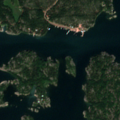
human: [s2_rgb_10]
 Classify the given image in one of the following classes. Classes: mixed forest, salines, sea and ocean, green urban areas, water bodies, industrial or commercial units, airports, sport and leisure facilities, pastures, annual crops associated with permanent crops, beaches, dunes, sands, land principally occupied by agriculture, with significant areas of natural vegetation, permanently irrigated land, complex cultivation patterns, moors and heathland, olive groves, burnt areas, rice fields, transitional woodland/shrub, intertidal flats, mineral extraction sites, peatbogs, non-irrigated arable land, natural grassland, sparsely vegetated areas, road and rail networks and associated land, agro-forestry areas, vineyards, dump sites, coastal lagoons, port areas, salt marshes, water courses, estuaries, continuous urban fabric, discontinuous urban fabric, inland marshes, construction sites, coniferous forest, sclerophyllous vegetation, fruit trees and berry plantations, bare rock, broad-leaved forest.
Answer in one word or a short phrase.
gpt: coniferous forest, mixed forest, transitional woodland/shrub, sea and ocean